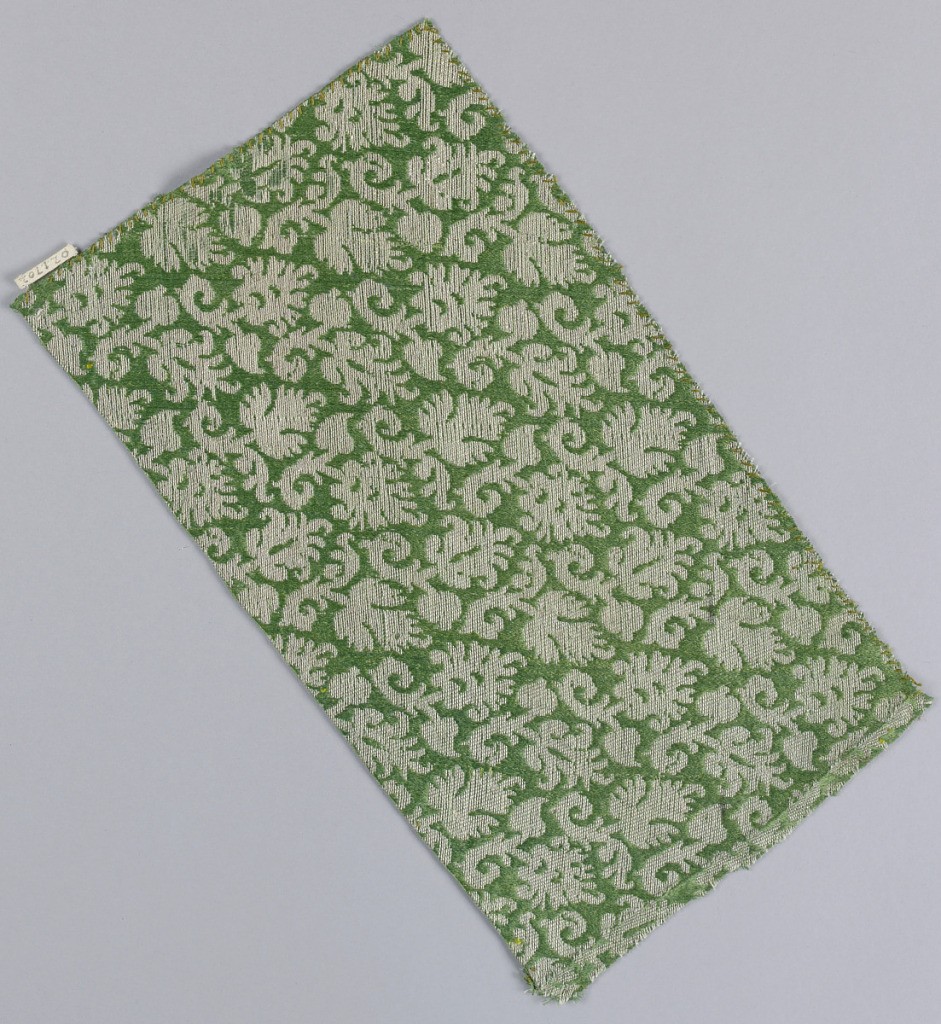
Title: Fragment
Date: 19th century
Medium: silk, metallic Technique" 4&1 satin plus twill
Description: Rectangle cut on the bias of diagonal leaf branches in green white and silver.